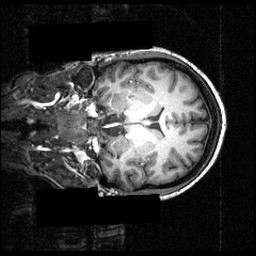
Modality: T1w
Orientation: coronal
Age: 24
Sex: female
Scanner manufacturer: siemens
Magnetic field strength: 3.951 T
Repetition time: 1.5 s
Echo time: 0.00335 s